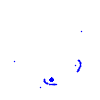
Particle: electron